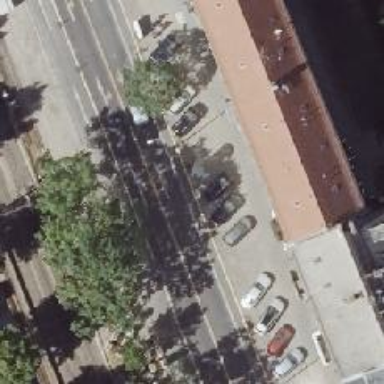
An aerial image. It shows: There is parking obstacle present in the area.